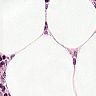
Metastatic tissue present: no